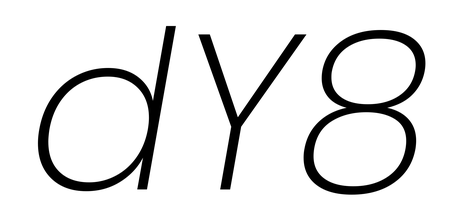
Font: Poppins-ExtraLightItalic